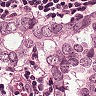
Metastatic tissue present: yes